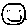
Label: smiley face